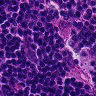
Metastatic tissue present: no